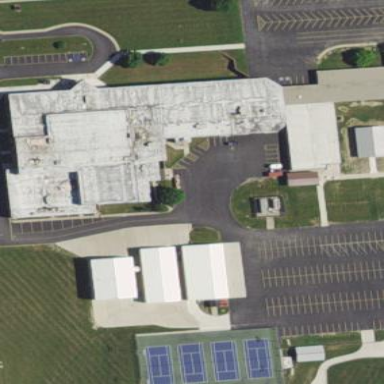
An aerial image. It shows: School.